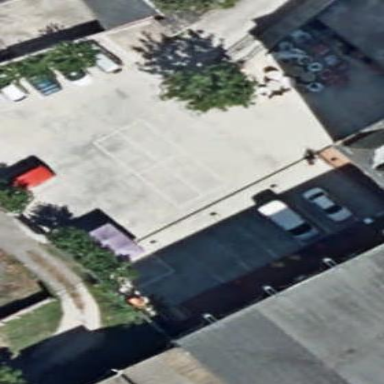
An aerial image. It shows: Parking area with surface.